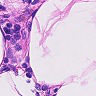
Metastatic tissue present: no